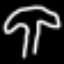
Label: mushroom